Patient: sex F, age 54
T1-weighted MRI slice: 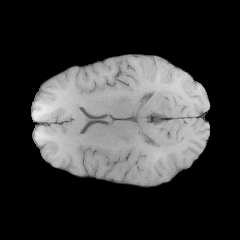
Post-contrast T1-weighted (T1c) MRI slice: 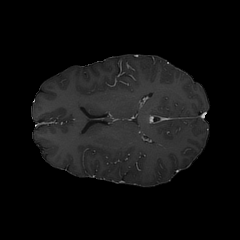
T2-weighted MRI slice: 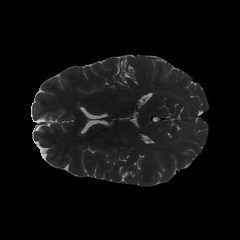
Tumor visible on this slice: yes
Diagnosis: Astrocytoma, IDH-wildtype
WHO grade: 3